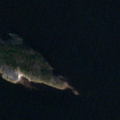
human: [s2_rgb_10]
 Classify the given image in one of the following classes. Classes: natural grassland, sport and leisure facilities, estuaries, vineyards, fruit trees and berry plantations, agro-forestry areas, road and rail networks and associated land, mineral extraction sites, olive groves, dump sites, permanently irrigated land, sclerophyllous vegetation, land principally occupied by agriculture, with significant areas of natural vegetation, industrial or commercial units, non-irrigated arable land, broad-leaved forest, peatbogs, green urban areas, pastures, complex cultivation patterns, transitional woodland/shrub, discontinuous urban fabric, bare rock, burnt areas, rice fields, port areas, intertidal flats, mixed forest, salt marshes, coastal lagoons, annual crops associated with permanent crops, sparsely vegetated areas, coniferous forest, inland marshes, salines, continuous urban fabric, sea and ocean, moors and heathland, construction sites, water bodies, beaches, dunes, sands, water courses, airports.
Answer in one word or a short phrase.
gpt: mixed forest, water bodies